Field crop: maize
Growth stage: 2
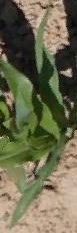
Species: maize